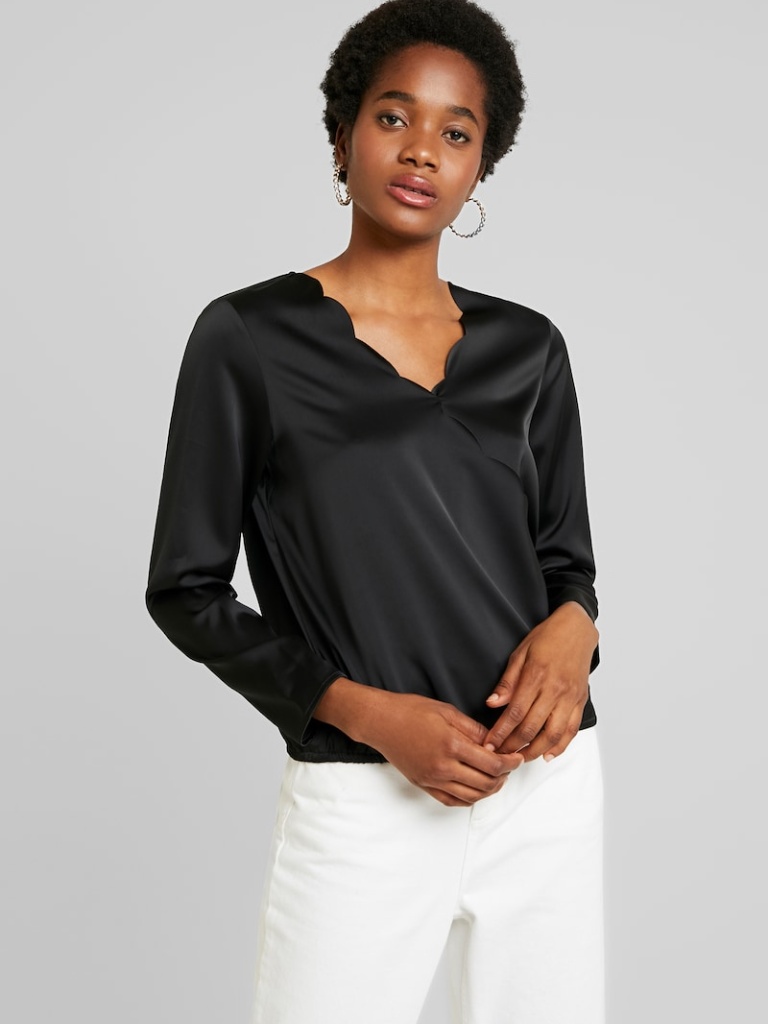
satin relaxed a long-sleeved with the sleeves down hip length Untucked v-neck blouse